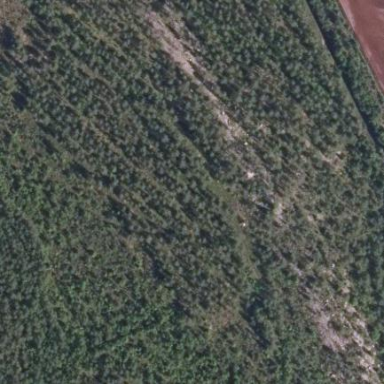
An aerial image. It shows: Woodland with needle-leaved trees.